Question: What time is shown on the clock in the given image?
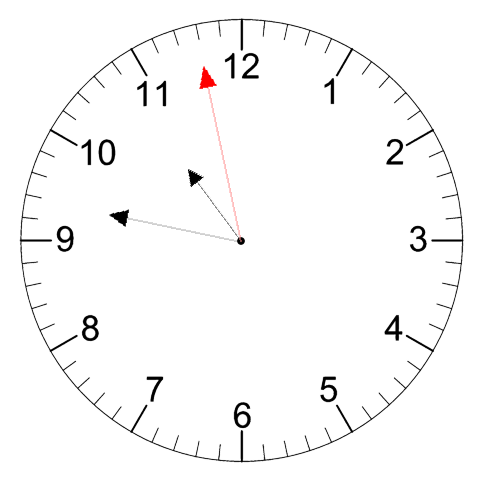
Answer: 10:46:58